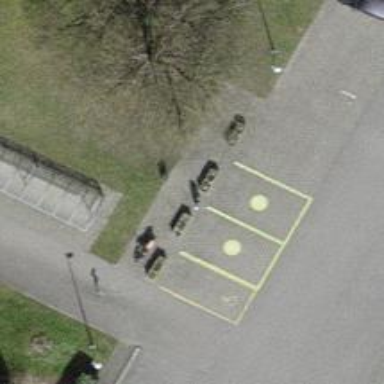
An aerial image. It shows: Charging station.